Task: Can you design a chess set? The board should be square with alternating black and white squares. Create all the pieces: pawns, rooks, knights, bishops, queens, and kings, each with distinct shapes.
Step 499:
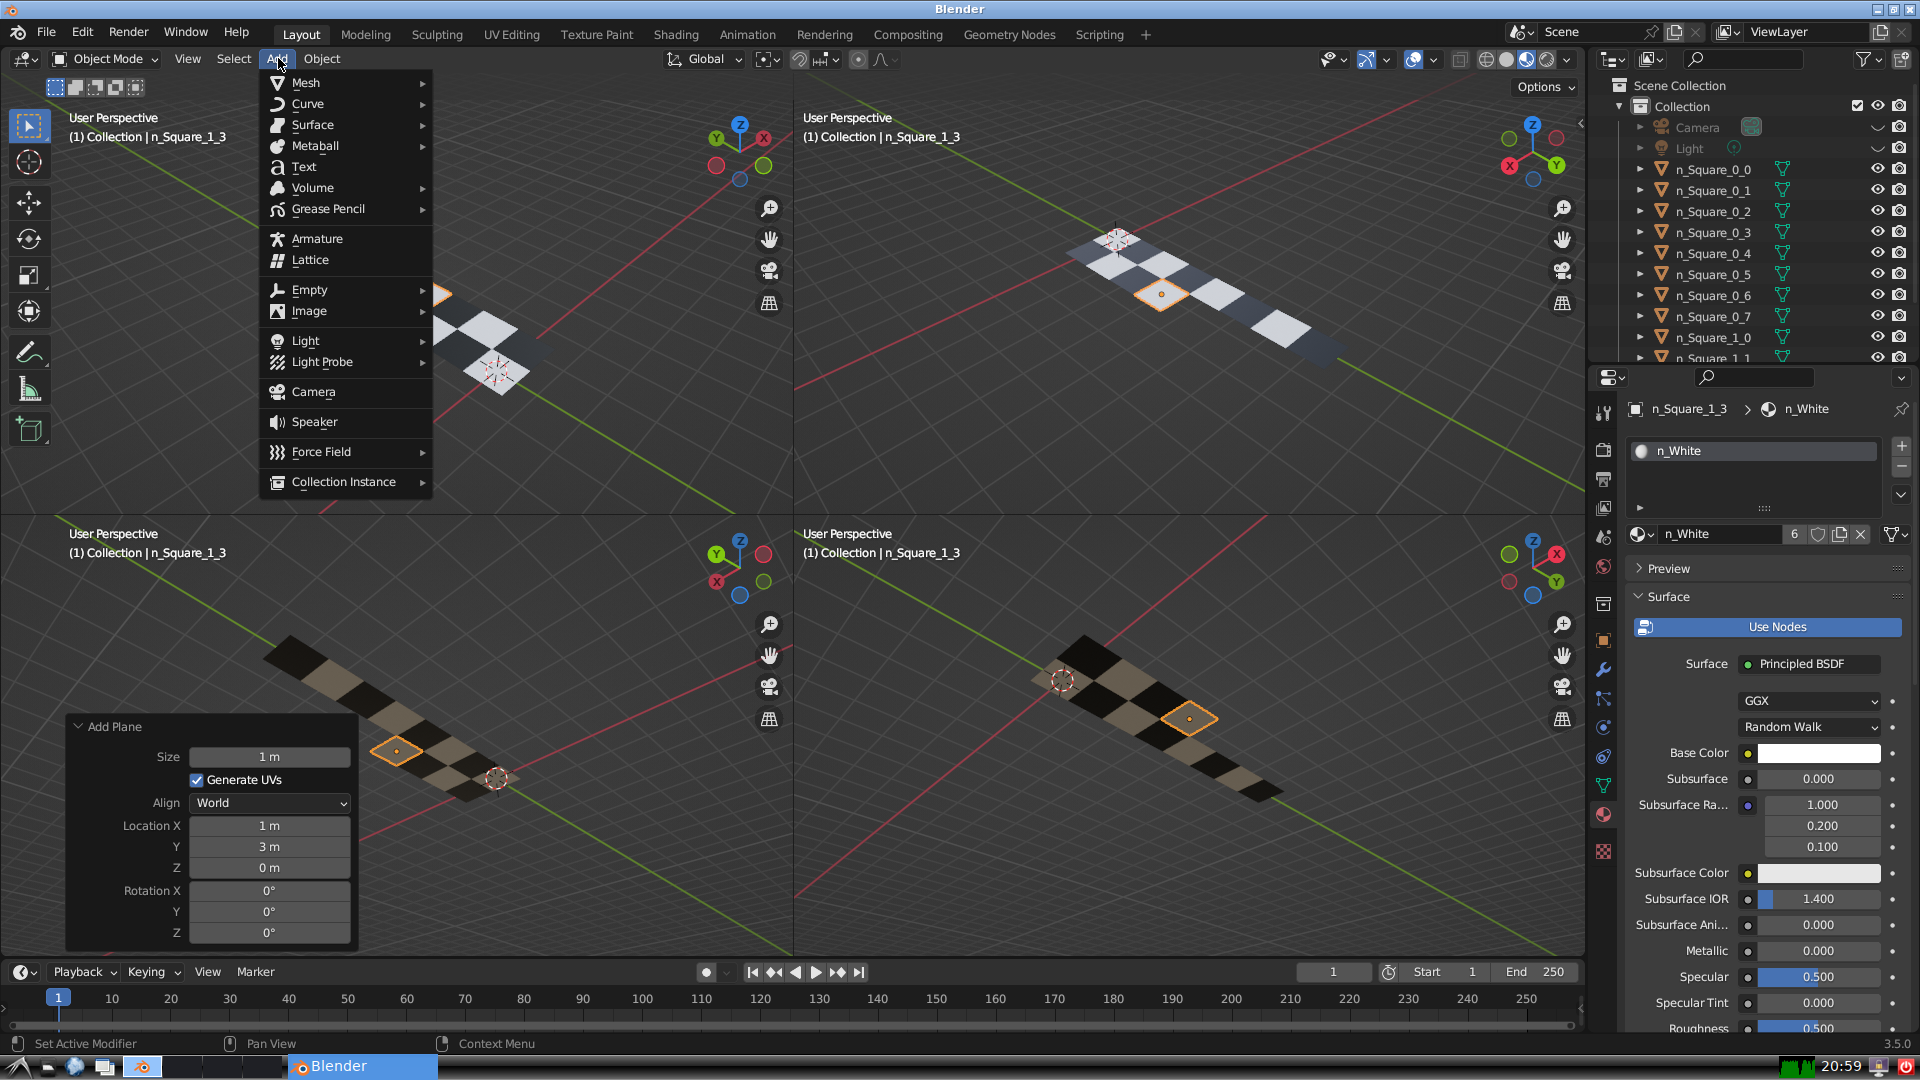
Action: {"mouse_move": [304, 82]}